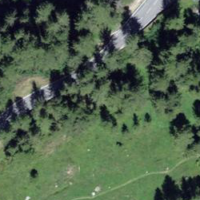
EUNIS habitat code: 44
Species observed at this site:
Episyrphus balteatus